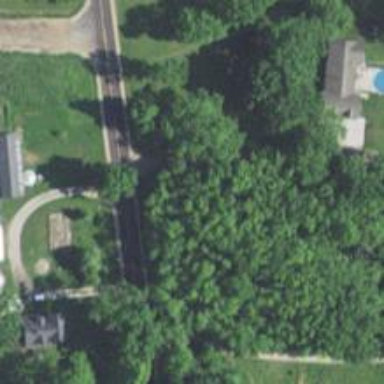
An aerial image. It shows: Driveway leading to service road.